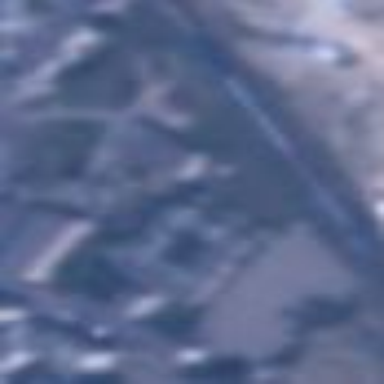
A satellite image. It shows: School.